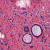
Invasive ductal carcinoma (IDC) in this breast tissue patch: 1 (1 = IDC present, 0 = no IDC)